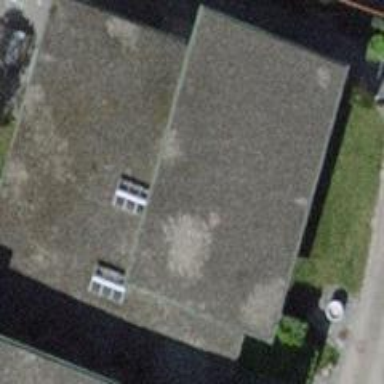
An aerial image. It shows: Kindergarten building.